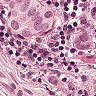
Metastatic tissue present: yes